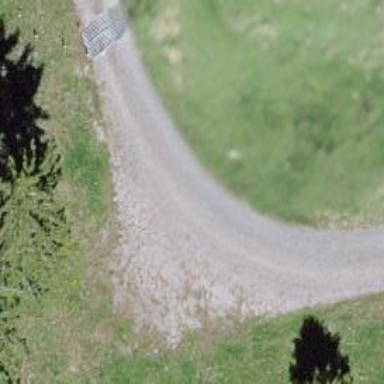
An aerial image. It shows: Gravel track with grade2 tracktype.